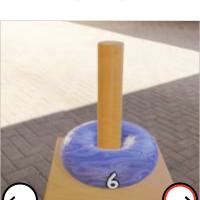
Task: sum
Answer: 6